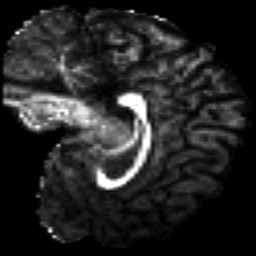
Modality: FA
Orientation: sagittal
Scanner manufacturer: siemens
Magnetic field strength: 3 T
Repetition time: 7.8 s
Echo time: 0.09 s